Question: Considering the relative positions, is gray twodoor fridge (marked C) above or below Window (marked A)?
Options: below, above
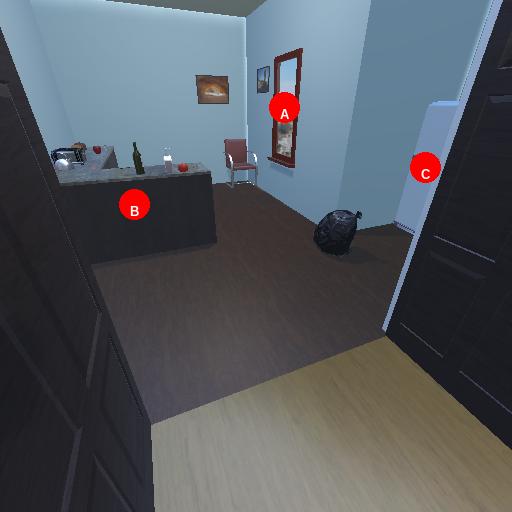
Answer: below